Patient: sex F, age 65
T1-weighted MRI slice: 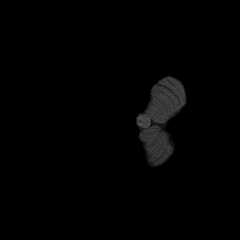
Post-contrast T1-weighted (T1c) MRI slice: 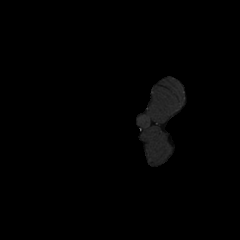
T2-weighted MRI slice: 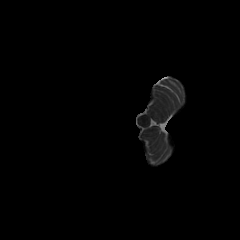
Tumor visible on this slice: no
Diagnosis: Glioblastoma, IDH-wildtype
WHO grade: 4